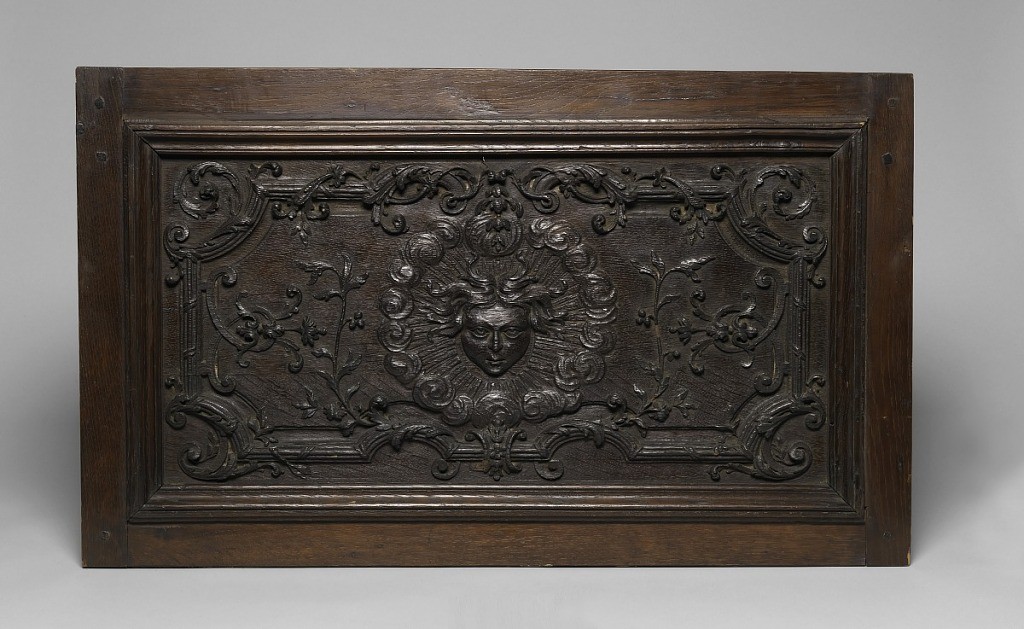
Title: Château d'Asnières
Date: ca. 1700
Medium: Carved oak
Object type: Panel
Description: Panel with head in center, surrounded by sun-like rays; foliate patterns around.